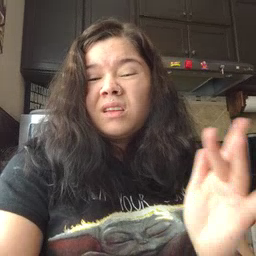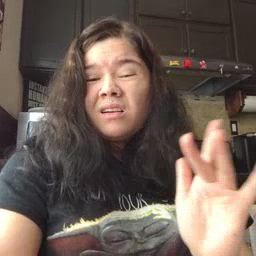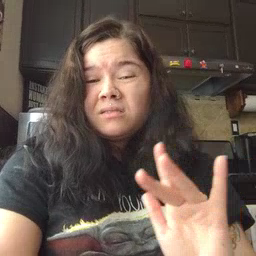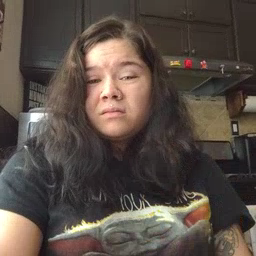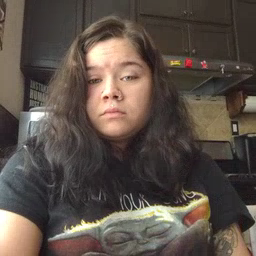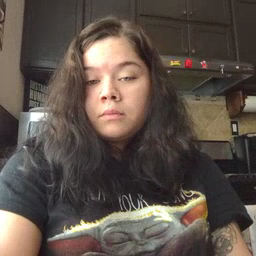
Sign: yucky